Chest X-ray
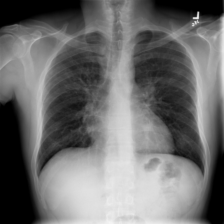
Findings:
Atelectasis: negative
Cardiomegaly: negative
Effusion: negative
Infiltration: negative
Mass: negative
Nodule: negative
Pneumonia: negative
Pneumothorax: negative
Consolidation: negative
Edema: negative
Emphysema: negative
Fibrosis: negative
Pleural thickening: negative
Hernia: negative